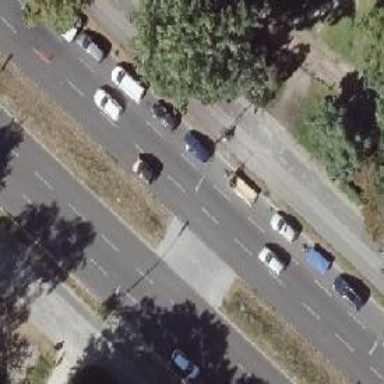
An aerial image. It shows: Cycleway with separate asphalt sidewalk.